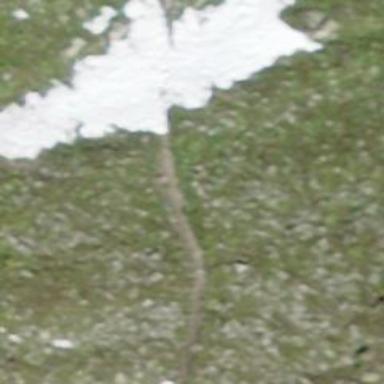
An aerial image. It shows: Path.